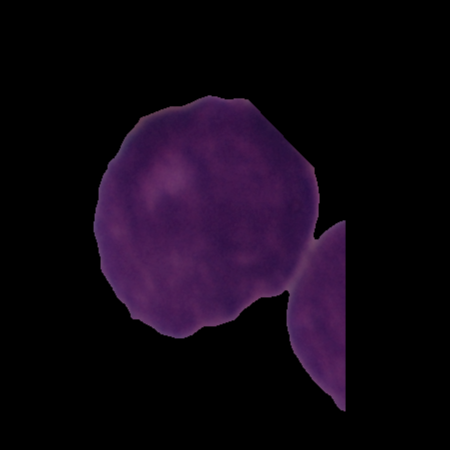
Label: cancer